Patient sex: M
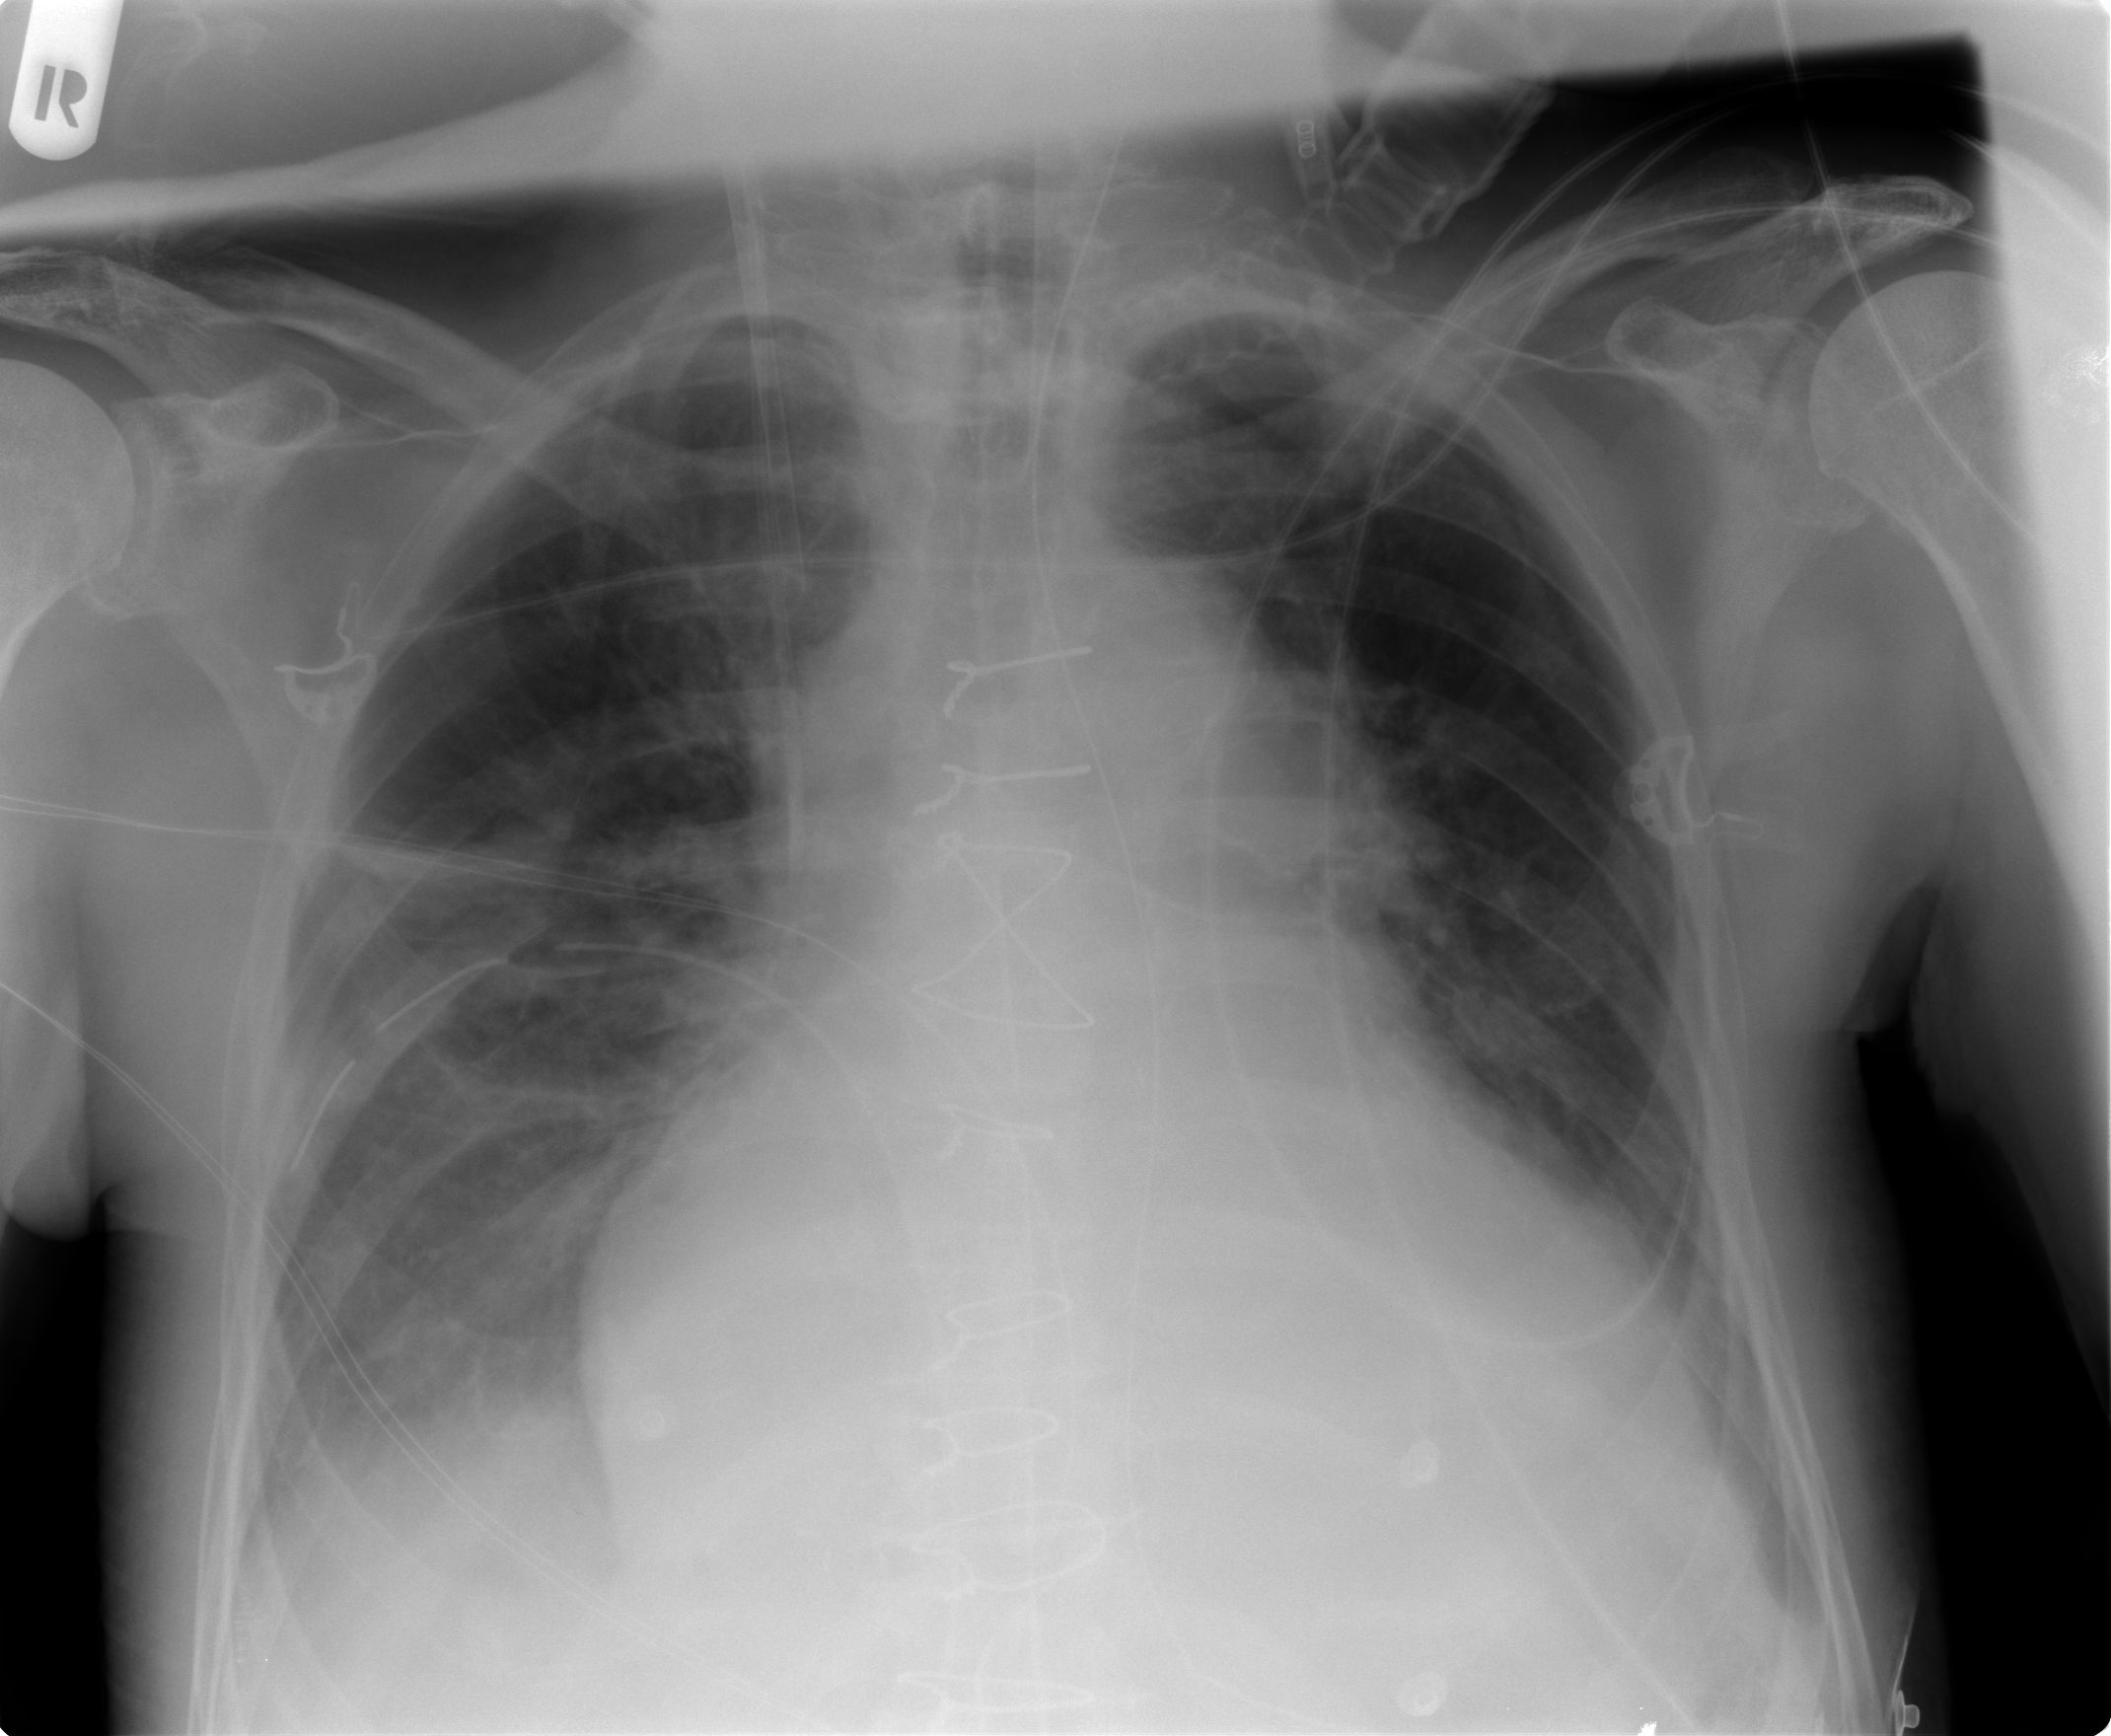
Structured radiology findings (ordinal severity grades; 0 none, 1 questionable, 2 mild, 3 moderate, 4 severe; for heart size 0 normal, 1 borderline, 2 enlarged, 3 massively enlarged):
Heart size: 3
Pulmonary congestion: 2
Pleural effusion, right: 2
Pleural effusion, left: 2
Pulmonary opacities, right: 0
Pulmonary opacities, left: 0
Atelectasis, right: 2
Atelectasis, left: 2